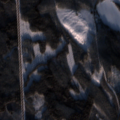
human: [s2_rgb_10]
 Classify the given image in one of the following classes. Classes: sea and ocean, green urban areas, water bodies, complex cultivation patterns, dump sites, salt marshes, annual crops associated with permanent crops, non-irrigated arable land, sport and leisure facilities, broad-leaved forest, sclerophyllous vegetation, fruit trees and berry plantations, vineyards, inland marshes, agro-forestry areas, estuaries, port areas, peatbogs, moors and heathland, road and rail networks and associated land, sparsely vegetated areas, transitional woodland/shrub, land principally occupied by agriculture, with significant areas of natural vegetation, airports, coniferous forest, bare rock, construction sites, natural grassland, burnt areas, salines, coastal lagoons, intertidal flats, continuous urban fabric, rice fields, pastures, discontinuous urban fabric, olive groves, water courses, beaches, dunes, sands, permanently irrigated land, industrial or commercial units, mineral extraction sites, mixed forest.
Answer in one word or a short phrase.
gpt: coniferous forest, mixed forest, transitional woodland/shrub